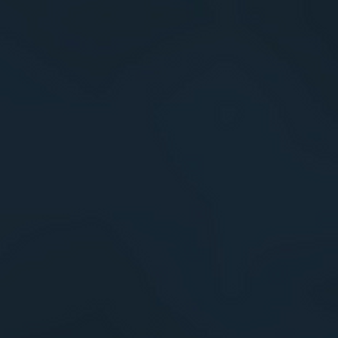
Label: other